Question: Today I started to learn how CIL code works.
I found <URL>
And now I'm trying to edit one function.
I'm using .NET Reflector with Reflexil
I want to edit this function:
'''
.method family hidebysig instance void SomeFunction(float32 var1, float32 var2, class SomeClassComponent component, class SomeInstanceClassComponent instance, float32 var3) cil managed
{
}
'''
It's starting with code:
'''
IL_0000: ldarg.0
IL_0001: ldarg.3
IL_0002: ldarg.1
IL_0003: ldarg.2
'''
I want to replace var1 with hard-written value.
Wikipedia says:
'''
conv.r4
'''
When I try do edit it, I get this:

Where's my mistake?
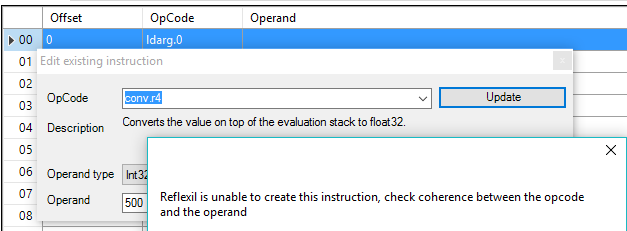
Answer: As Lucas Trzesniewski said in his comment, you first to have which the conv.r4 instruction can use.
For a more in depth , see this <URL> for the conv.r4 operand which states that "The conv.r4 opcode converts the value on top of the stack to the type specified in the opcode" - meaning you have to make sure that there is already a value on the stack and it is the correct value that the conv.r4 instruction can use.
As some minor self advertisement at the end ;) I've written some you can read <URL>. I tried to use a hands on approach so you understand IL through programming, not just reading.